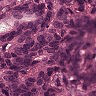
Metastatic tissue present: yes